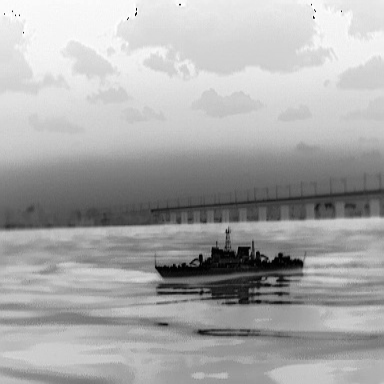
There is a warship in the infrared image.